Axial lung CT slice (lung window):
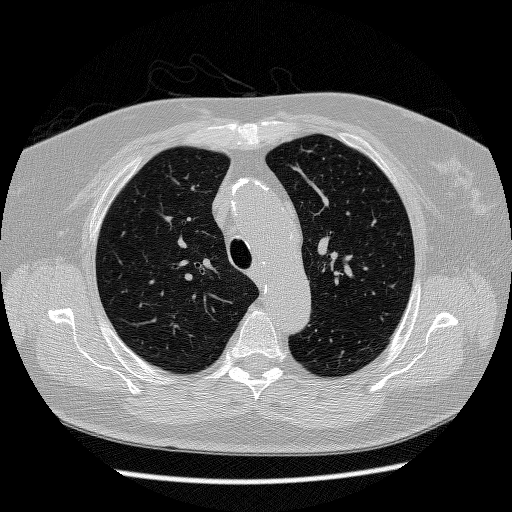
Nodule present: no